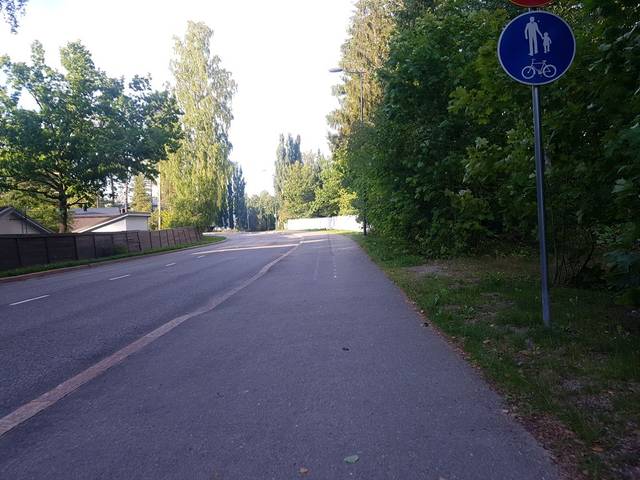
Region: Finland
Coordinates: 60.216, 24.742